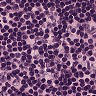
Metastatic tissue present: no